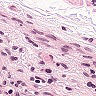
Metastatic tissue present: no